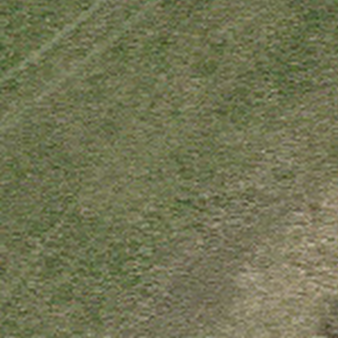
Label: other